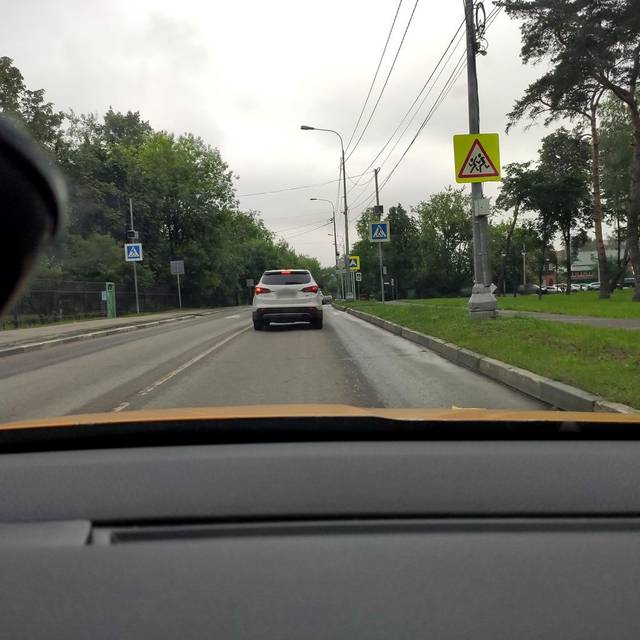
Region: Russia
Coordinates: 54.905, 37.402